【题型】解答题　【知识点】函数　【难度】easy
已知幂函数 $y_1=x^\alpha$ 的图象过点 $(\sqrt{2}, 2)$，幂函数 $y_2=x^\beta$ 的图象过点 $\left(2, \frac{1}{4}\right)$.

(1) 求 $y_1$，$y_2$ 的表达式；

(2) 求当 $x$ 为何值时：\textcircled{1} $y_1 > y_2$； \textcircled{2} $y_1 = y_2$； \textcircled{3} $y_1 < y_2$.
【解答】
【解】 (1) $y_1=x^\alpha$，$\because$ 图象过点 $(\sqrt{2}, 2)$，故 $2 = (\sqrt{2})^\alpha$，解得 $\alpha = 2$，$\therefore y_1 = x^2$；

$y_2=x^\beta$，$\because$ 图象过点 $\left(2, \frac{1}{4}\right)$，$\therefore \frac{1}{4} = 2^\beta$，解得 $\beta = -2$，$\therefore y_2 = x^{-2}$.

(2) 在同一平面直角坐标系中作出 $y_1 = x^2$ 与 $y_2 = x^{-2}$ 的图象，如图所示.

由图象可知，$y_1, y_2$ 的图象均过点 $(-1, 1)$ 和 $(1, 1)$.

所以 \textcircled{1} 当 $x > 1$ 或 $x < -1$ 时，$y_1 > y_2$；

\textcircled{2} 当 $x = 1$ 或 $x = -1$ 时，$y_1 = y_2$；

\textcircled{3} 当 $-1 < x < 1$ 且 $x \neq 0$ 时，$y_1 < y_2$.
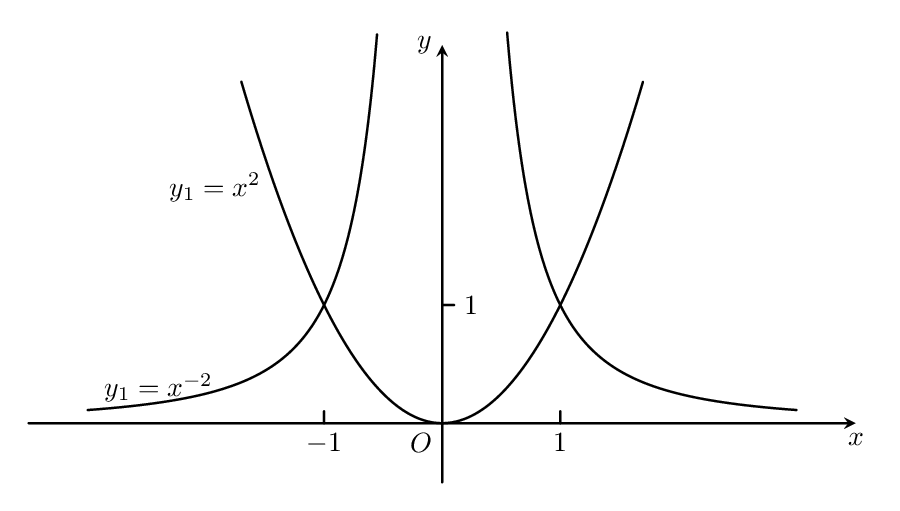